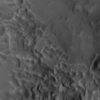
Label: not_dusty